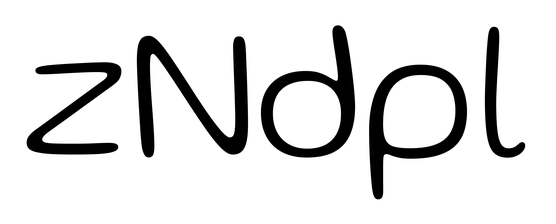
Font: Gluten_ExtraLight